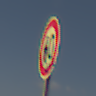
Verkehrszeichen: Geschwindigkeit60
Umgebung: Outdoor, Nature
Tageszeit: Midday
Wetter: Clear
Licht: Natural
Jahreszeit: NotSpecified
Kontrast: HighContrast